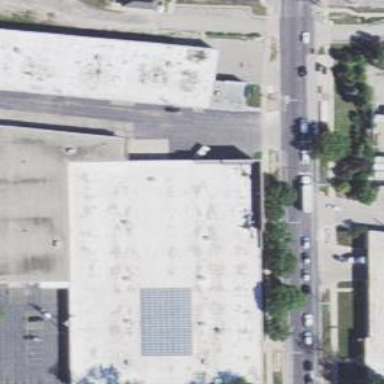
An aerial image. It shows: Industrial building used for storage rental.